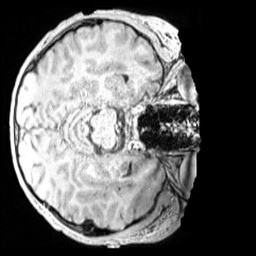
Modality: MP2RAGE
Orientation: axial
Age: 13
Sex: male
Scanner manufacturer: siemens
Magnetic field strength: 3 T
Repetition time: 4 s
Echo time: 0.00299 s